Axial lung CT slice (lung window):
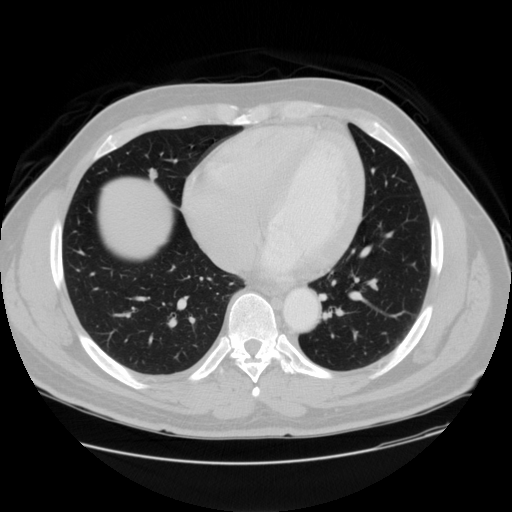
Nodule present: yes
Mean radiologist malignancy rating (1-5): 2.5